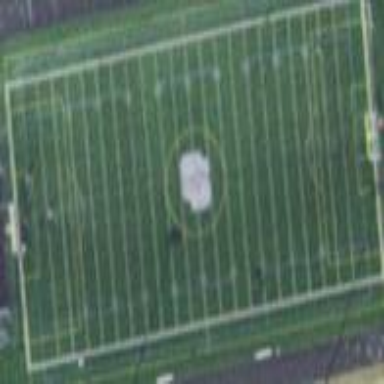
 providing space for leisure sports activities."